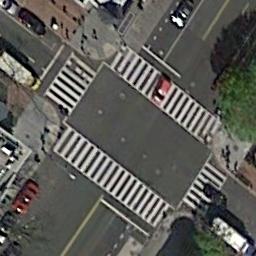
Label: intersection